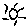
Label: sun